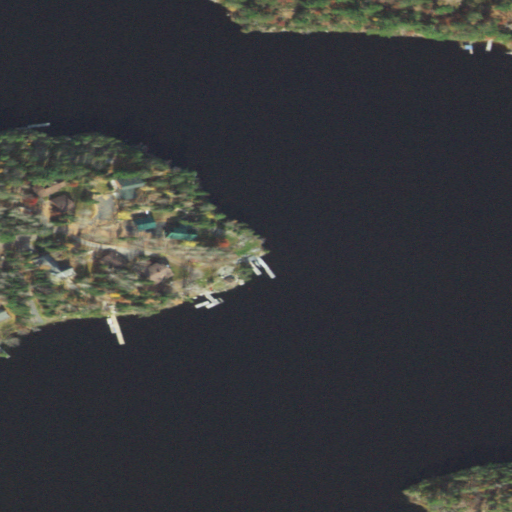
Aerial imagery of cape in Minnesota named Neil Point containing open water, mixed forest, evergreen forest, low intensity development, grassland, shrub, and herbaceous wetlands